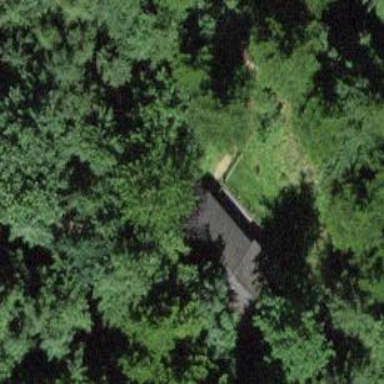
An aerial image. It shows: Hut.